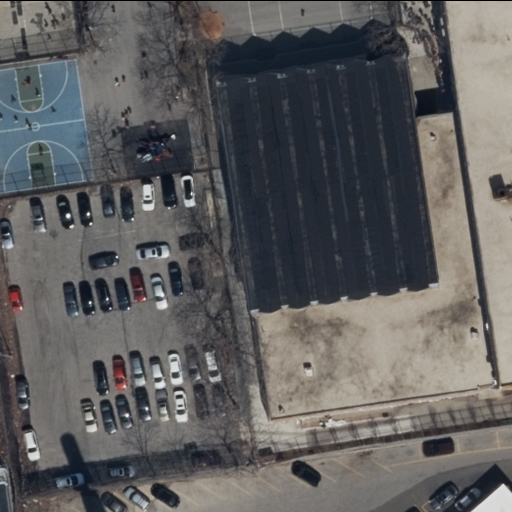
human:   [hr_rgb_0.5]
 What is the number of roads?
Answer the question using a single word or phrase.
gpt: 2

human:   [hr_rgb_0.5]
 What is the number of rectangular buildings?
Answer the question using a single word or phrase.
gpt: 0

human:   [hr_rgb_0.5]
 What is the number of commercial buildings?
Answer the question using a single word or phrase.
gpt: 0

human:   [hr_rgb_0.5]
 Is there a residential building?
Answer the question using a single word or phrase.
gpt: yes

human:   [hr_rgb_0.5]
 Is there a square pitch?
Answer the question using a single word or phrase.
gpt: no

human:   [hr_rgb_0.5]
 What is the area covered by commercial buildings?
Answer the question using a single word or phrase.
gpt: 0m2

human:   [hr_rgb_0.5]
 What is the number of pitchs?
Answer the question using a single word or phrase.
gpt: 1

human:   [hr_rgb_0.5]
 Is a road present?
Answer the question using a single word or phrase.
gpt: yes

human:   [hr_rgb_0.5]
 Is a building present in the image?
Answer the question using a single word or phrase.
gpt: yes

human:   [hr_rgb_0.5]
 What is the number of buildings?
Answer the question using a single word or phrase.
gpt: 3

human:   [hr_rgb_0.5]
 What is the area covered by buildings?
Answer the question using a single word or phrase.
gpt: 8559m2

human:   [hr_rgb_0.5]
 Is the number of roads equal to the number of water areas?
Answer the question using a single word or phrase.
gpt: no

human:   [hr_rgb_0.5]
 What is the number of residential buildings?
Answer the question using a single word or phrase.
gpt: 2

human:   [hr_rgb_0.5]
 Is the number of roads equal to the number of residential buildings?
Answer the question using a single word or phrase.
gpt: yes

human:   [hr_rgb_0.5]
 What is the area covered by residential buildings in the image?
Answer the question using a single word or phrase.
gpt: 4820m2

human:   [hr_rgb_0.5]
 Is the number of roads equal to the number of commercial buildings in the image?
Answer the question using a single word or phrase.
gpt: no

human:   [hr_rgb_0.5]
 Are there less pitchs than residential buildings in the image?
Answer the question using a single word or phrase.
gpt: yes

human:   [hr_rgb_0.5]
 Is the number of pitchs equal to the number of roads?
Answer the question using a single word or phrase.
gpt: no

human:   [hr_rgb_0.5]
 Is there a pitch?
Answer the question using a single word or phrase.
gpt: yes

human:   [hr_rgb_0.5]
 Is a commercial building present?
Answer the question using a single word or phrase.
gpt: no

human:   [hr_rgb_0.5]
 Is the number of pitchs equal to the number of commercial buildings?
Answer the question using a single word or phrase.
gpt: no

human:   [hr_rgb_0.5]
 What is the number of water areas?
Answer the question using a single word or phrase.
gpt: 0

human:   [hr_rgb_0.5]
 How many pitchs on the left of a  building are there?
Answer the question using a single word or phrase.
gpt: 1

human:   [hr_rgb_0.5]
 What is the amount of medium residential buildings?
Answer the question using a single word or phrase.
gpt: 0

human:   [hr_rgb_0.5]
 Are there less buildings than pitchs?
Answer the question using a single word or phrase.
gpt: no

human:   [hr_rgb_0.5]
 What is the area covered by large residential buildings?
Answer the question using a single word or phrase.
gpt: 4820m2

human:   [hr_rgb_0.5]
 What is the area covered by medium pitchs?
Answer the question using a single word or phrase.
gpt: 422m2

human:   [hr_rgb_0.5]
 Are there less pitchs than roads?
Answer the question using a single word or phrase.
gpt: yes

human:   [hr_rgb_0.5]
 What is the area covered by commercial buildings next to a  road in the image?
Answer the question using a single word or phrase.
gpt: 0m2

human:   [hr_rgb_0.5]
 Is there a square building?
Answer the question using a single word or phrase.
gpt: no

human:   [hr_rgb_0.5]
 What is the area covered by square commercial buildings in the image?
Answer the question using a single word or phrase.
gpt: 0m2

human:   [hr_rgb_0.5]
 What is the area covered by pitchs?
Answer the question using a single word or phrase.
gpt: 422m2

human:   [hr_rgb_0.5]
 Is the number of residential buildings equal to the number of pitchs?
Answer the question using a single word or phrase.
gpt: no

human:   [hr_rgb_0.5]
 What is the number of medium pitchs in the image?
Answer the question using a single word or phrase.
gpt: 1

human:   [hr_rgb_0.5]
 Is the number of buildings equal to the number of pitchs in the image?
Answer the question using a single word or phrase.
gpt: no

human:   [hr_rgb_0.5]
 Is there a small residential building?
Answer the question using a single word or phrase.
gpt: no

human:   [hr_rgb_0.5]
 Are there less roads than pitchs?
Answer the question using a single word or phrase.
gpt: no

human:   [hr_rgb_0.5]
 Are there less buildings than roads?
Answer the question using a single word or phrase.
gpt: no

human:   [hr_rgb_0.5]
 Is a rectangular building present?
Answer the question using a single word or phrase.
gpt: no

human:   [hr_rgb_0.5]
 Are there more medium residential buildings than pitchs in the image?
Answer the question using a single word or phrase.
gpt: no

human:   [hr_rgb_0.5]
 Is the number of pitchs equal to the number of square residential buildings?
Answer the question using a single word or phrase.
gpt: no

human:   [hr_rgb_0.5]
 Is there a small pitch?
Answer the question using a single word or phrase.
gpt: no

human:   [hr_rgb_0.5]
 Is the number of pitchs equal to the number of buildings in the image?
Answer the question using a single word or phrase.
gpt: no

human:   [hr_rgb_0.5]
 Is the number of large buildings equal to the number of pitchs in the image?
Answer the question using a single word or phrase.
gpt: no

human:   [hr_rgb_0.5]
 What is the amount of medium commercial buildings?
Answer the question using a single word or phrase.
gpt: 0

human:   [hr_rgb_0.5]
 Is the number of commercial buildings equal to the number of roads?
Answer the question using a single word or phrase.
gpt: no

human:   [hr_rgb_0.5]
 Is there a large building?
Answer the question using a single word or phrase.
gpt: yes

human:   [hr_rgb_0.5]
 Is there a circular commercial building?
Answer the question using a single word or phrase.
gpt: no

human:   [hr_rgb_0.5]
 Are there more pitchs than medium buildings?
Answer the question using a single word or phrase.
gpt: yes

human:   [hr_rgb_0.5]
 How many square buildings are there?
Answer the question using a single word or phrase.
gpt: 0

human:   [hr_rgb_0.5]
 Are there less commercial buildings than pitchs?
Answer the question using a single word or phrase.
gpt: yes

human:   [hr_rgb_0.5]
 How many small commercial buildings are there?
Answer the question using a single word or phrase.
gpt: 0

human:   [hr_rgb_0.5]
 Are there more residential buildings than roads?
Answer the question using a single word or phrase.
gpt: no

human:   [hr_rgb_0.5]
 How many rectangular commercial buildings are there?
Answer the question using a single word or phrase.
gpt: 0

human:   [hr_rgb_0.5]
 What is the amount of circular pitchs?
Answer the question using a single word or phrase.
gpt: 0

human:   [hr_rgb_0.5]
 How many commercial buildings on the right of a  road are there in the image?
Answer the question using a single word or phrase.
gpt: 0

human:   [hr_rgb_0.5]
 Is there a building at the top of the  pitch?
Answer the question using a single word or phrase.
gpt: no

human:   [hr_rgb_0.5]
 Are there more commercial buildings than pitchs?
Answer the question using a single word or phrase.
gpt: no

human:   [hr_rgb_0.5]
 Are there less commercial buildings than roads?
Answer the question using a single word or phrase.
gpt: yes

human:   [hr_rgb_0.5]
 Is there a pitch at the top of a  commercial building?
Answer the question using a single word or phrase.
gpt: no

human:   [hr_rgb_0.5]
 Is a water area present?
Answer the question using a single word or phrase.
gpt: no

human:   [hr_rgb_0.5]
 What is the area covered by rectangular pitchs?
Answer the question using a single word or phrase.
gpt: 422m2

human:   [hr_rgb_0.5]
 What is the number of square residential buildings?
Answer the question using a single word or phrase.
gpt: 0

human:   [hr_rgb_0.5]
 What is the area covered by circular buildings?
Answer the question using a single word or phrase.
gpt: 0m2